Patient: sex F, age 39
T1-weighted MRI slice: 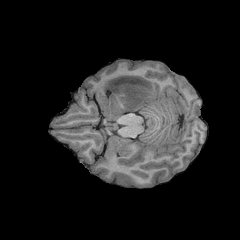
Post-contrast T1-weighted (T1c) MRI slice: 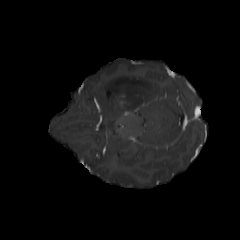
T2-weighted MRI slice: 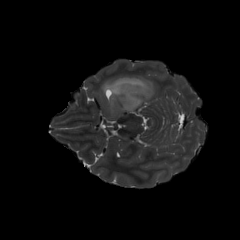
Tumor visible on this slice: yes
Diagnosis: Astrocytoma, IDH-mutant
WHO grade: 4